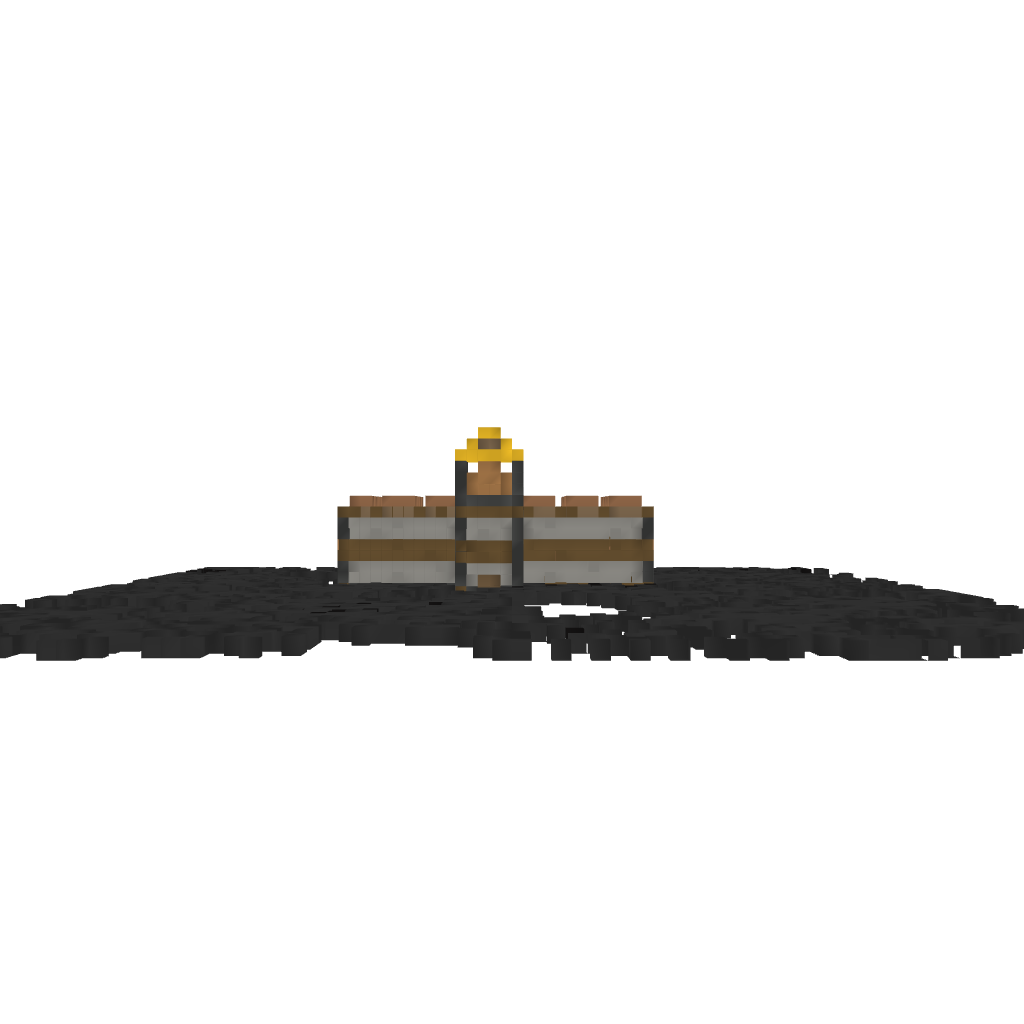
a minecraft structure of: Old Schoolhouse (APOC)